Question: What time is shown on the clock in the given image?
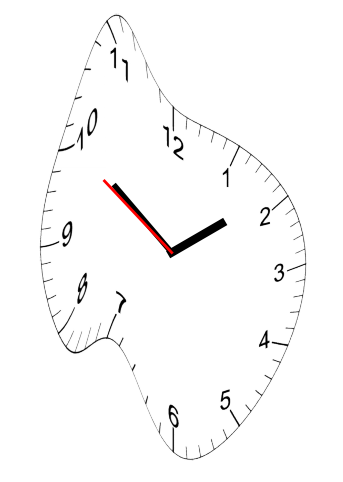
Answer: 01:50:50